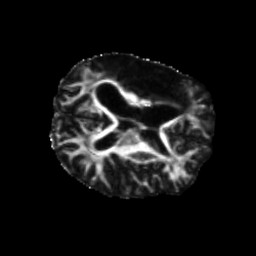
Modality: FA
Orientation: axial
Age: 64
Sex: male
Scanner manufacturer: siemens
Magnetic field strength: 3 T
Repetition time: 5.25 s
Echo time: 0.08 s